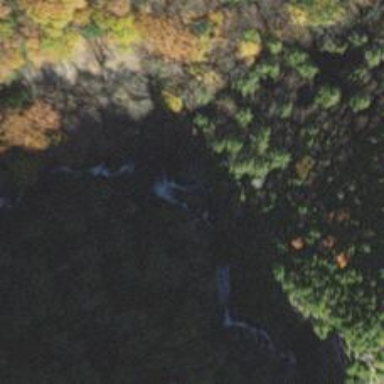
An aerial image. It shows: Beautiful waterfall.